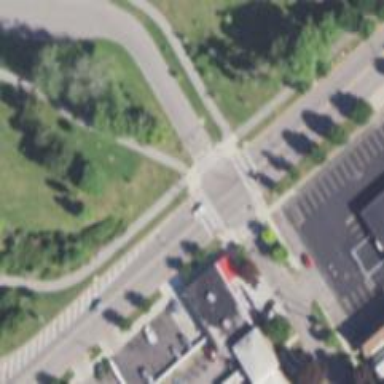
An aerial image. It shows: Zebra crossing on the road.